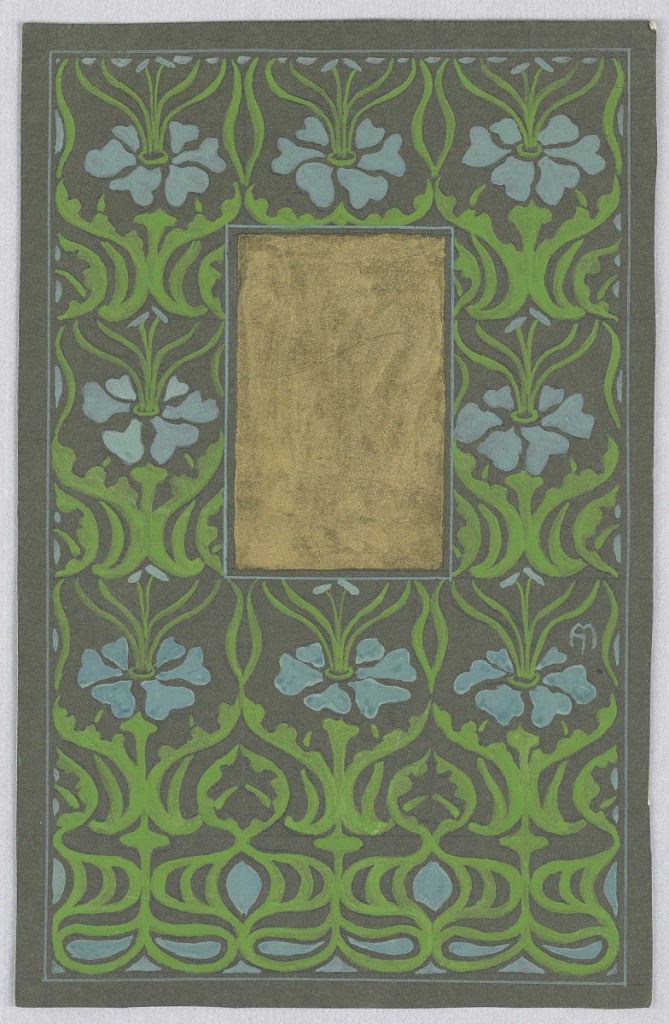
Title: Design for a Book Cover
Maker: Alice Cordelia Morse, American, 1863–1961
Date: ca. 1896–1903
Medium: Brush and gouache, gold paint on paper
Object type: Drawing
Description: On dark gray ground, green swirling vines, blue flowers; at center gold empty box. Verso has a small graphite sketch.